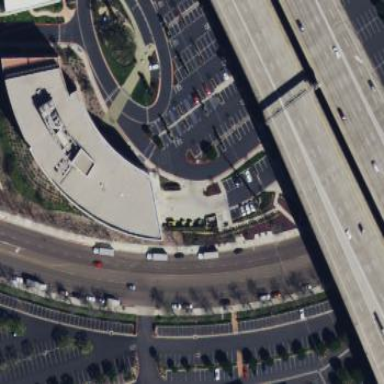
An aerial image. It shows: Commercial building.